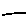
Label: line